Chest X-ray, PA view. Patient: 77 years old, sex F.
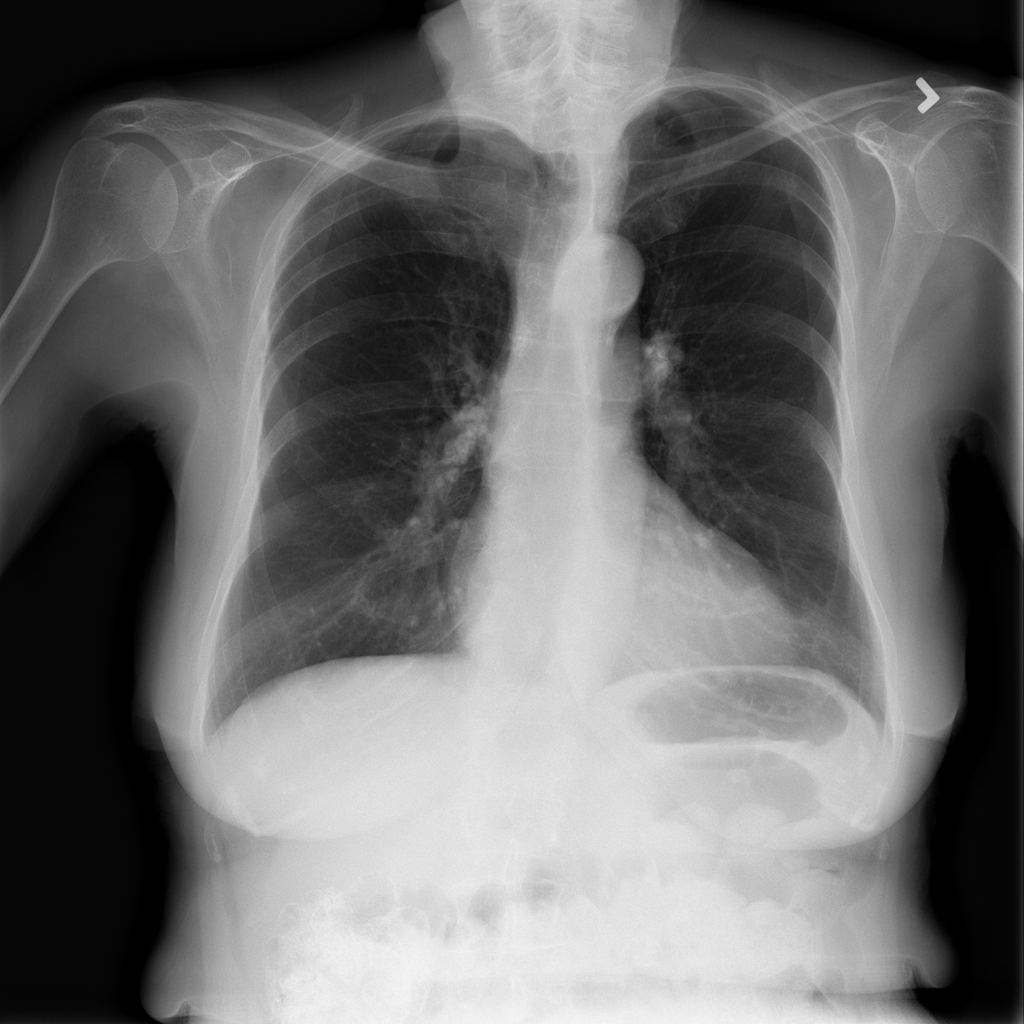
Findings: No Finding